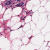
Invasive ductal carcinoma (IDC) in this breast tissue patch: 0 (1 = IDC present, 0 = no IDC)